Interaction volume radius: 10 \u00c5
Interaction volume height: 10 \u00c5
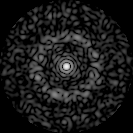
Disorder parameter: 0.8262